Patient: sex M, age 24
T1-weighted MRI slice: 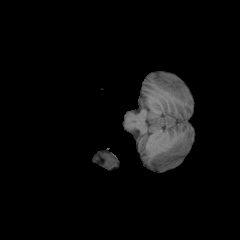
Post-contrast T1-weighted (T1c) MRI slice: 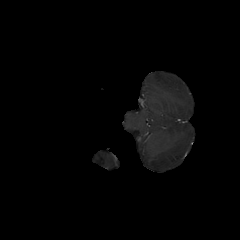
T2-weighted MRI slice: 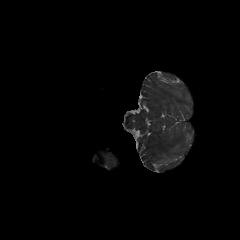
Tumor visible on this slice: no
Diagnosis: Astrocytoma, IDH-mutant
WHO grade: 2